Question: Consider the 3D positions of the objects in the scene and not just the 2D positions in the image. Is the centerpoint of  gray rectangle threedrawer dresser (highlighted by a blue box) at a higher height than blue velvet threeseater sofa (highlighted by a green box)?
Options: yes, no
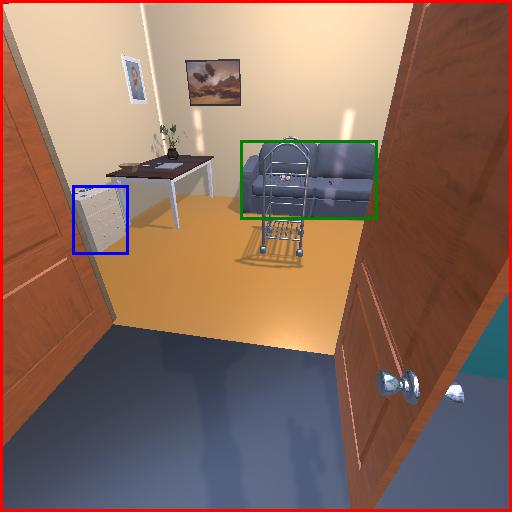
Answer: yes